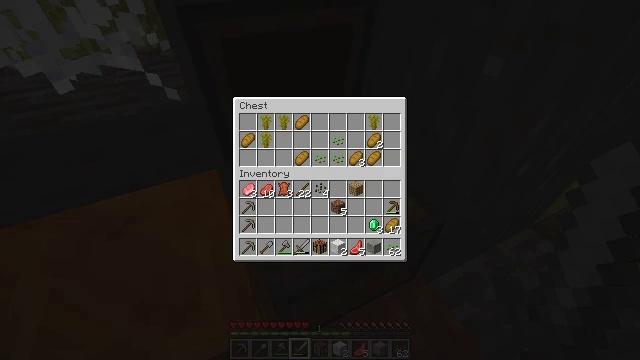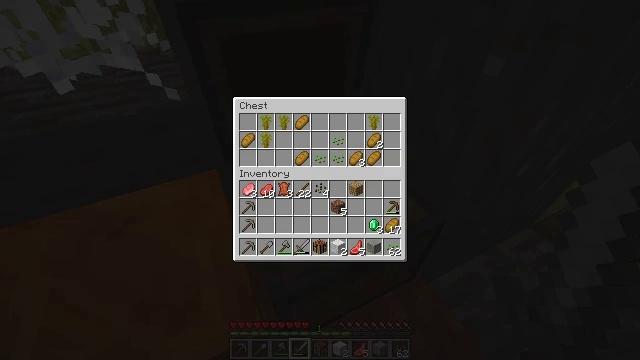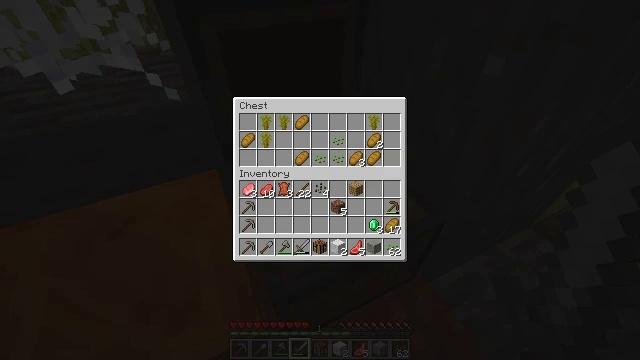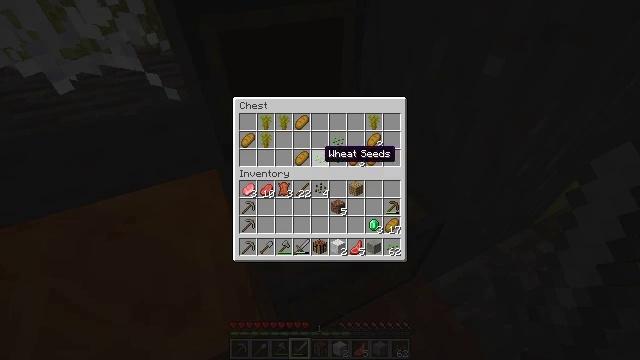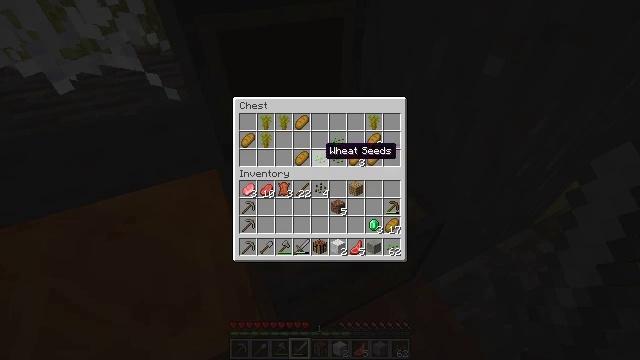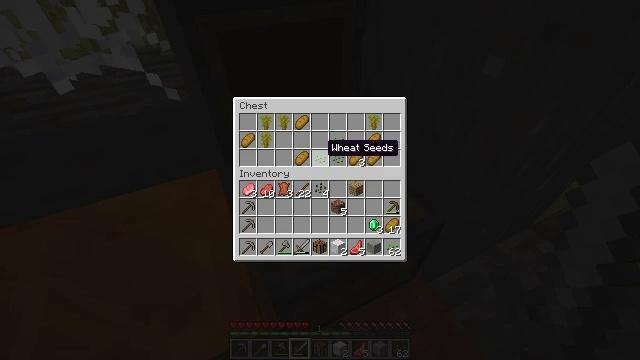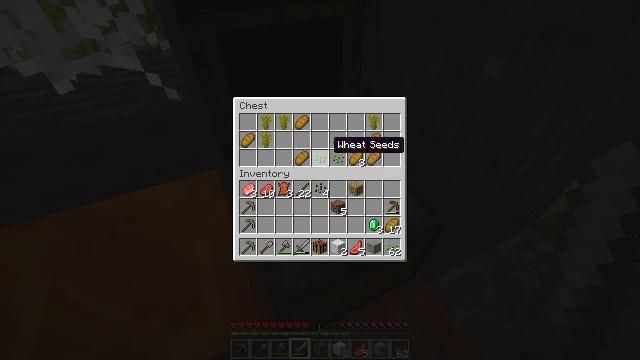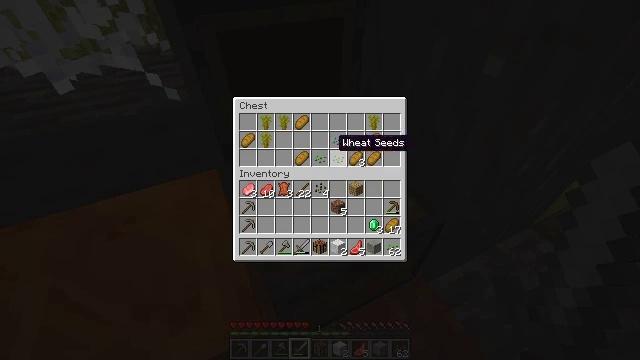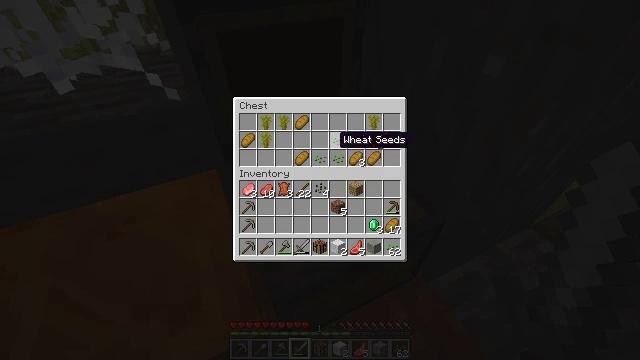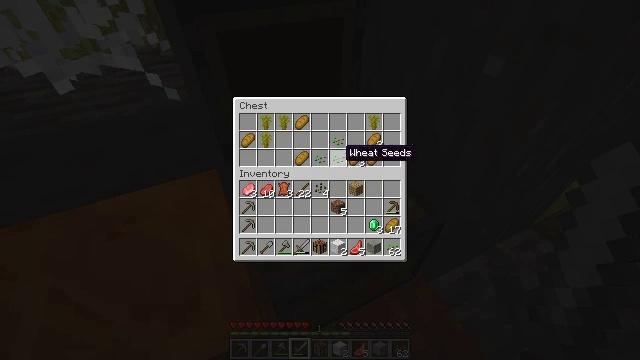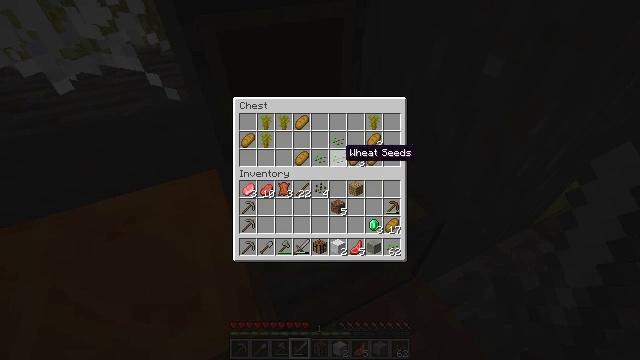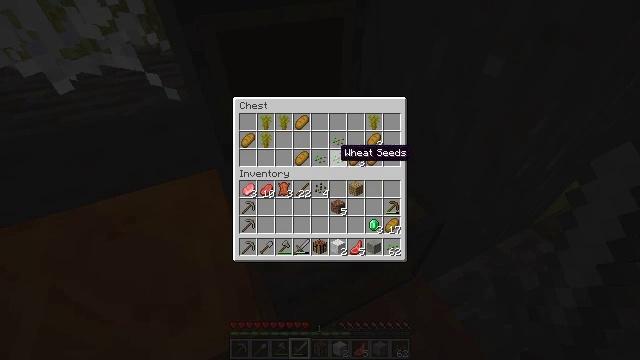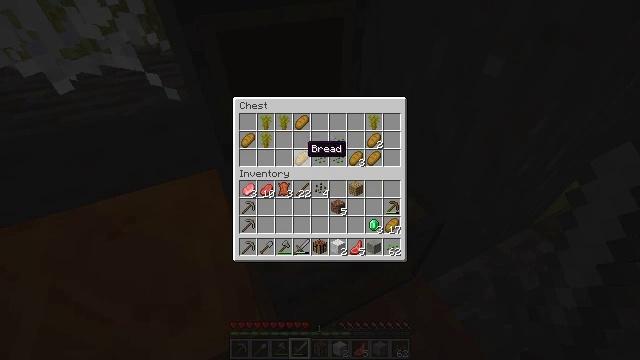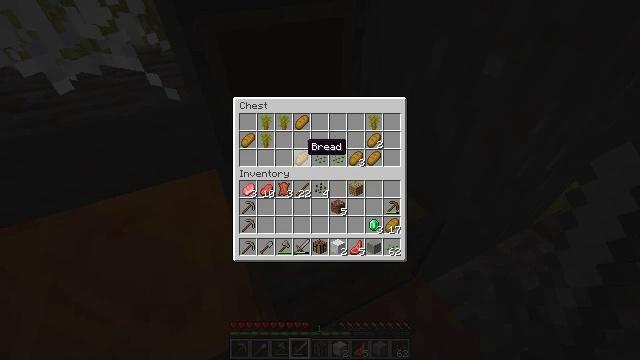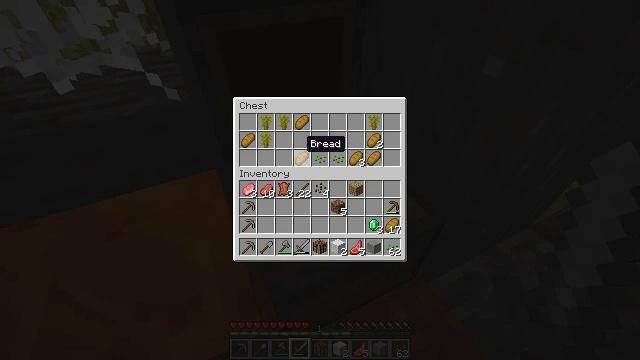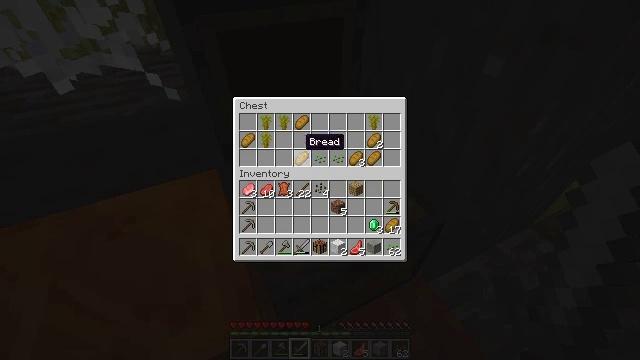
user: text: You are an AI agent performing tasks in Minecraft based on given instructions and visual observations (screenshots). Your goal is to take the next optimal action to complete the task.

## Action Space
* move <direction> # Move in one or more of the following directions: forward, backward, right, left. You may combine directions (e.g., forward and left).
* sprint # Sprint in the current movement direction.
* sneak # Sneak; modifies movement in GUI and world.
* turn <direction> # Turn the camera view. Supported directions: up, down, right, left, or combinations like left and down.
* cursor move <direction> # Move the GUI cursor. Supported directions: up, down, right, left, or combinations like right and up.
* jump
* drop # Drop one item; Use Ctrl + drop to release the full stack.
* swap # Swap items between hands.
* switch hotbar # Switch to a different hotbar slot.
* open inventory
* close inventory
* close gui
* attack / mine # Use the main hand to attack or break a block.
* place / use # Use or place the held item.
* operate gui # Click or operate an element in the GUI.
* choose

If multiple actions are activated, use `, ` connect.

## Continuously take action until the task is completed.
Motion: motion action
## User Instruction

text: Mine the orange bed.
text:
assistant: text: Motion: no_op
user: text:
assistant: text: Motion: no_op
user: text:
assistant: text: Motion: no_op
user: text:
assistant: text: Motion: no_op
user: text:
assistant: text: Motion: no_op
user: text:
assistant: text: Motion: no_op
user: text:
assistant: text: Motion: no_op
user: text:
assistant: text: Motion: no_op
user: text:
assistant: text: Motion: cursor move down
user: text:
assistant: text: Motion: no_op
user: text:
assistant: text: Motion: sneak
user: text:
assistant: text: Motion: sneak, cursor move left
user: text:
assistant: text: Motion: sneak
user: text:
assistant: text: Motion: sneak
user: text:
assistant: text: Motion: sneak
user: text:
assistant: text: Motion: sneak
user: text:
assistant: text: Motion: sneak
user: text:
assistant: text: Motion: sneak
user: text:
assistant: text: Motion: sneak
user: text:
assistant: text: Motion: sneak
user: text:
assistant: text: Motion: sneak
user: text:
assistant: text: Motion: sneak
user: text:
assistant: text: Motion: sneak
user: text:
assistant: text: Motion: sneak
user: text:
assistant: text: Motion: sneak
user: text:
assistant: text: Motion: sneak, operate gui
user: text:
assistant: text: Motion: sneak, operate gui
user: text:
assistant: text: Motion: sneak, operate gui
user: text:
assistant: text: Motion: sneak, cursor move down
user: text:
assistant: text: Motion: sneak, cursor move down